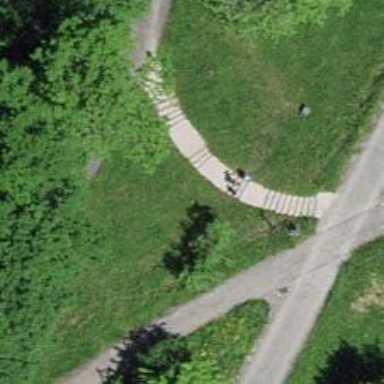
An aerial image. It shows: Road with steps.